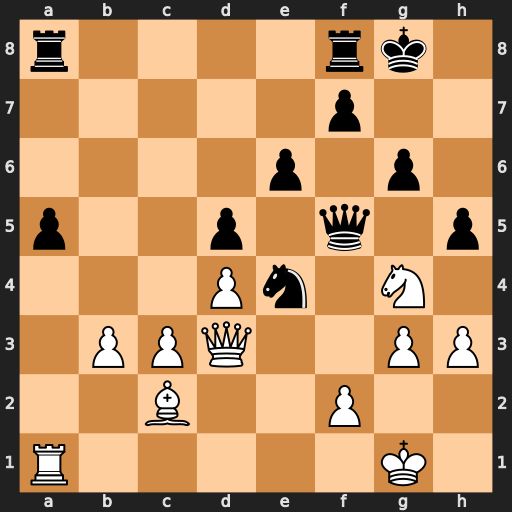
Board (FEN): r4rk1/5p2/4p1p1/p2p1q1p/3Pn1N1/1PPQ2PP/2B2P2/R5K1
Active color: w
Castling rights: -
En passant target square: -
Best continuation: Nh6+ Kh7 Nxf5